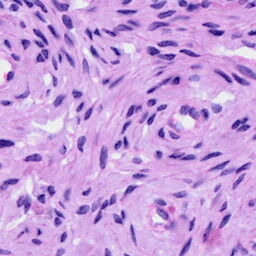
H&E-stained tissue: Cervix